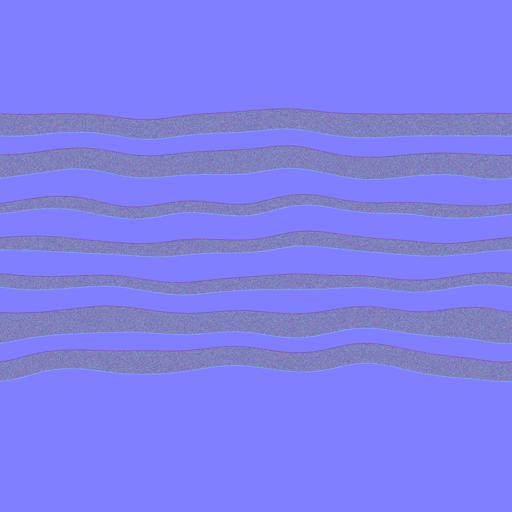
christmas tree ornament